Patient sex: M
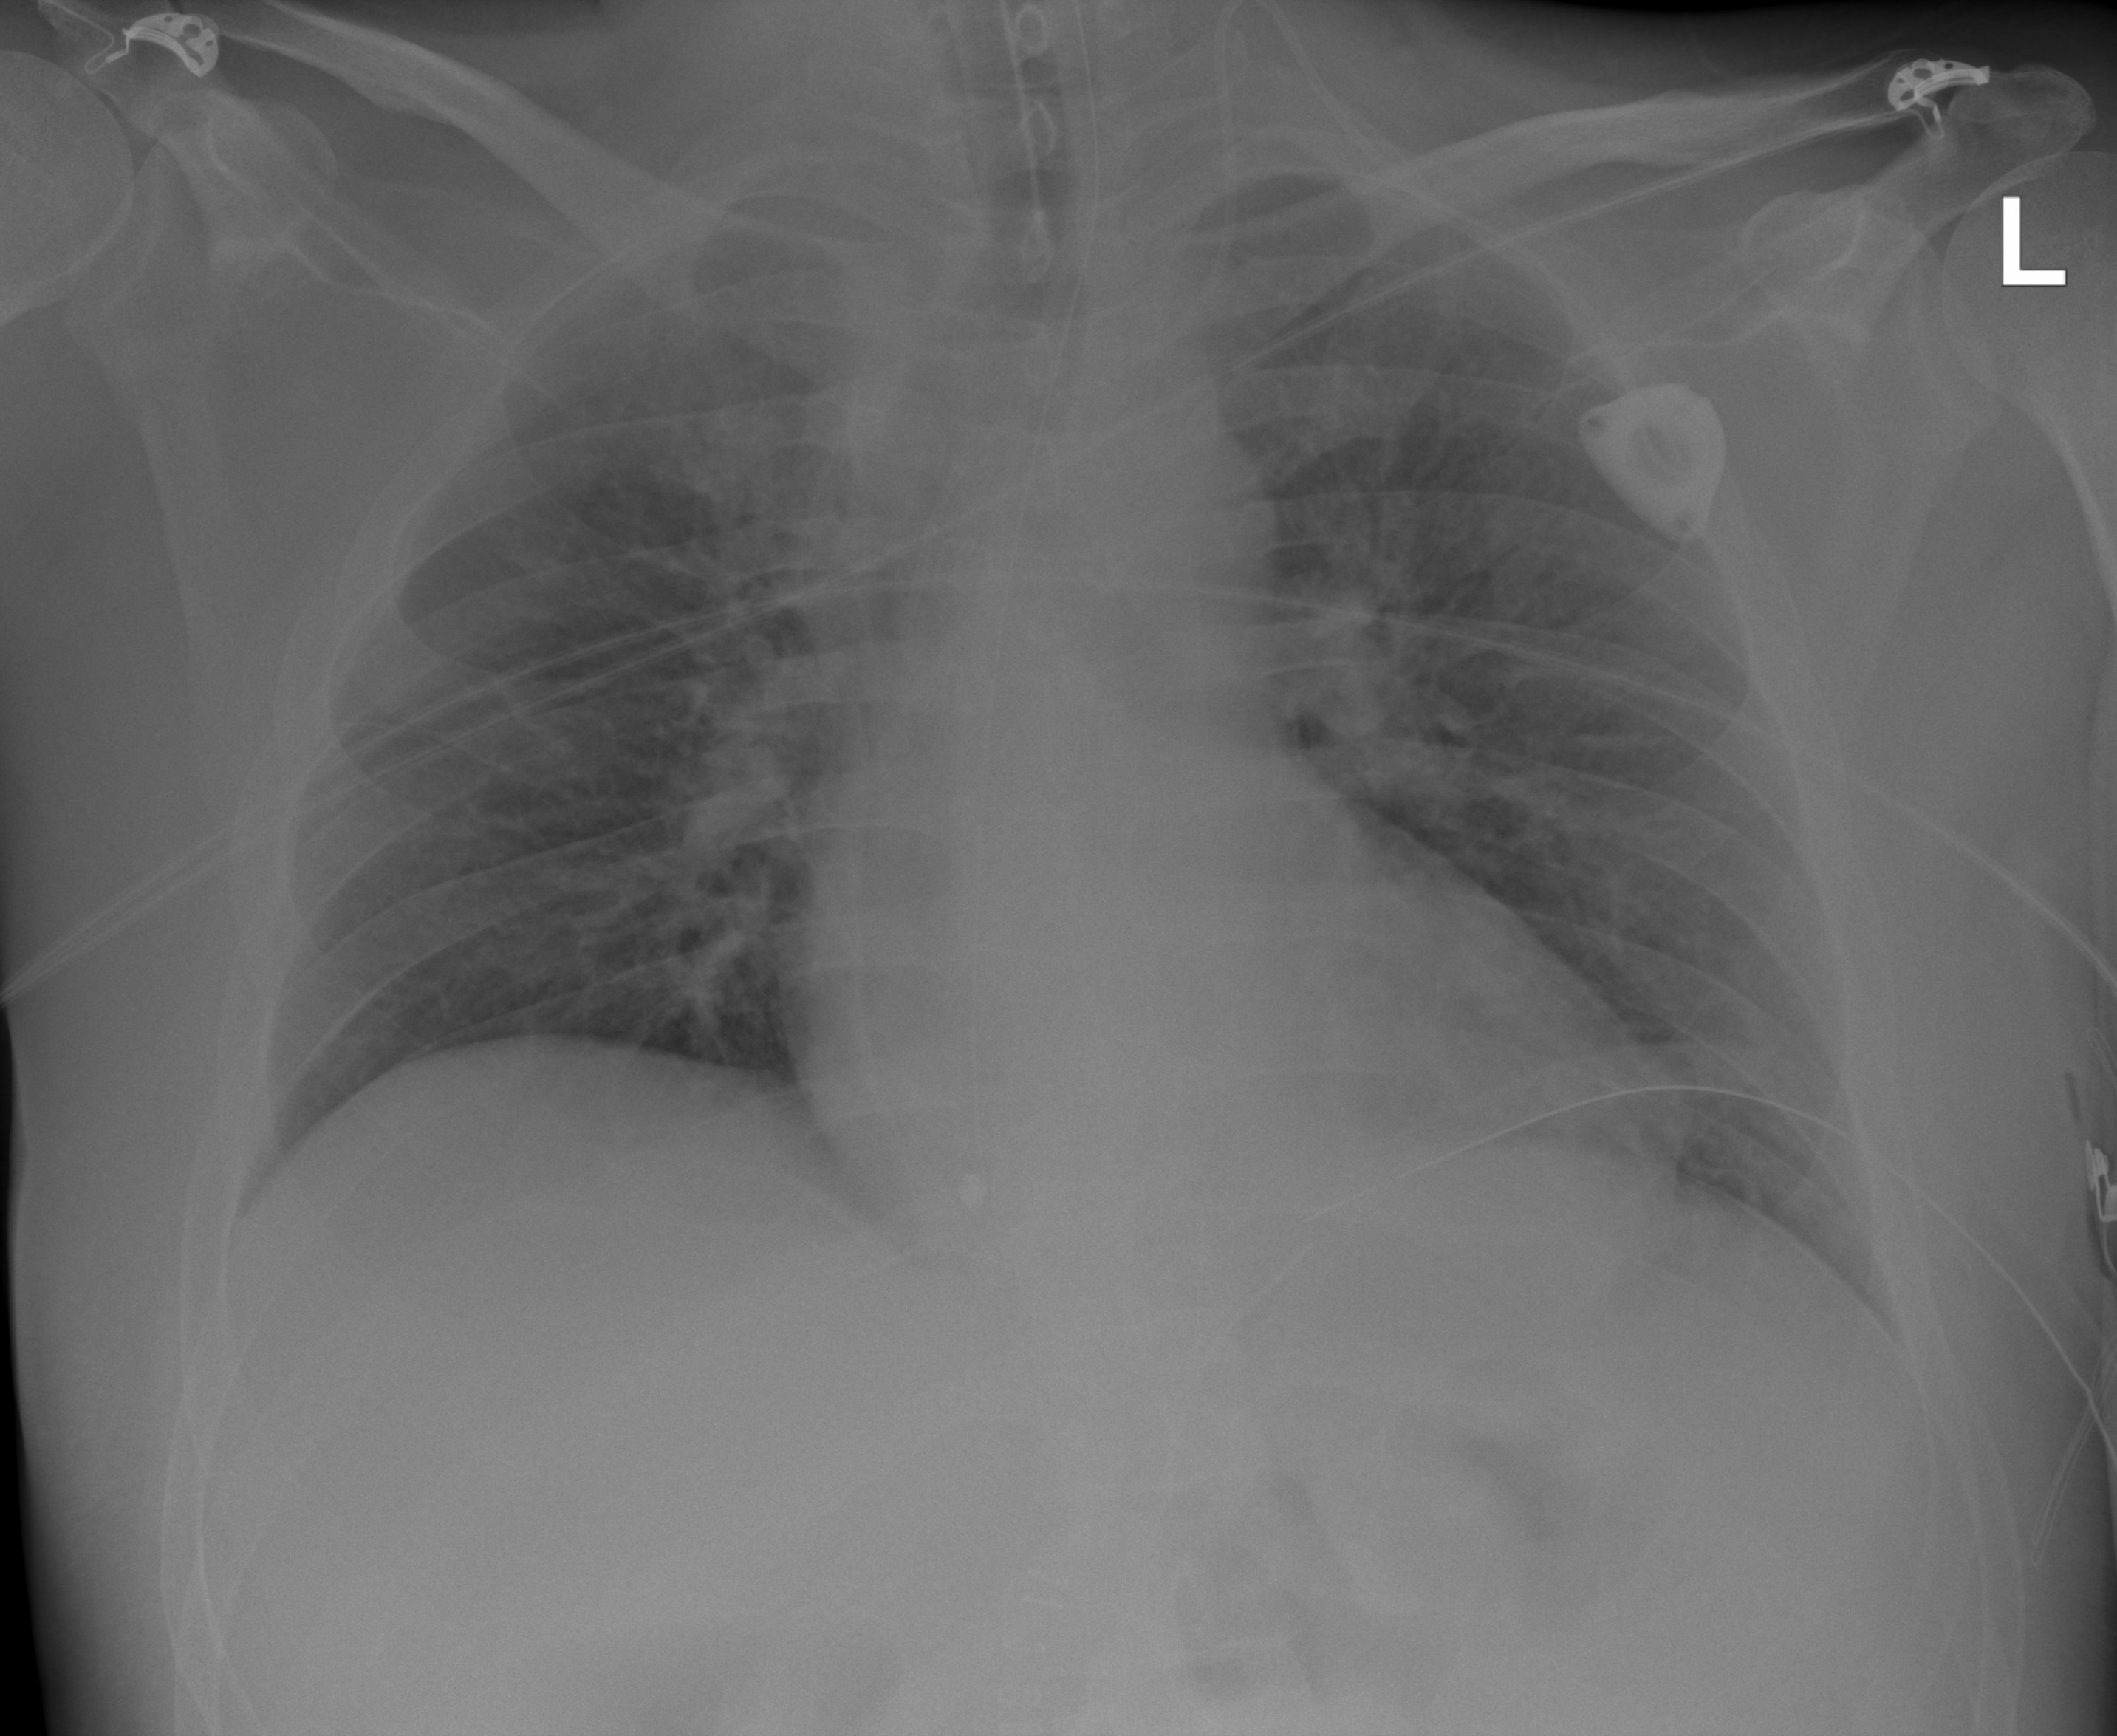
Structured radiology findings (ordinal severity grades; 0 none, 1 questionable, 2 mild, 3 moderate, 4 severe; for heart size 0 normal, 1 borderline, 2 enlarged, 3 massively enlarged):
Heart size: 2
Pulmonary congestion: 2
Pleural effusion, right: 0
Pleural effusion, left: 0
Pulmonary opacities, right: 1
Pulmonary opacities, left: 1
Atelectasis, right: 1
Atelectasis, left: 2